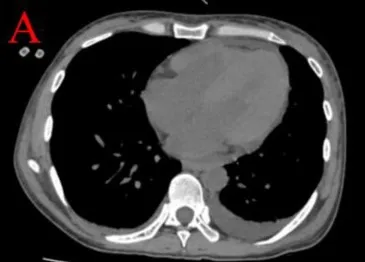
Bilateral pleural effusions were evident on pulmonary CT, predominant on the left side (A).
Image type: radiology (ct)